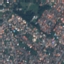
Land use / land cover class: Residential